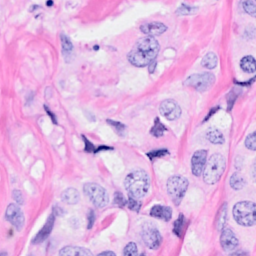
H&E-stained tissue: Breast